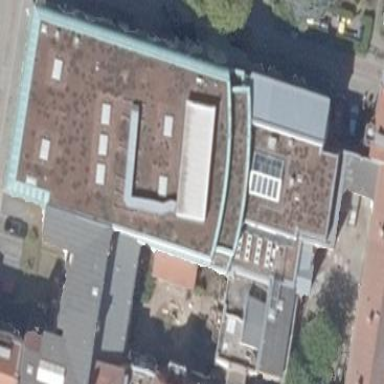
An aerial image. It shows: Public arts centre with saltbox-shaped roof oriented along its structure.